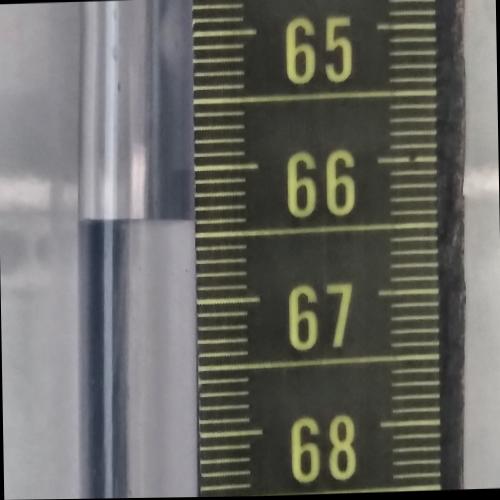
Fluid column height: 66.4 cm